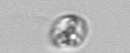
Label: Amoeba